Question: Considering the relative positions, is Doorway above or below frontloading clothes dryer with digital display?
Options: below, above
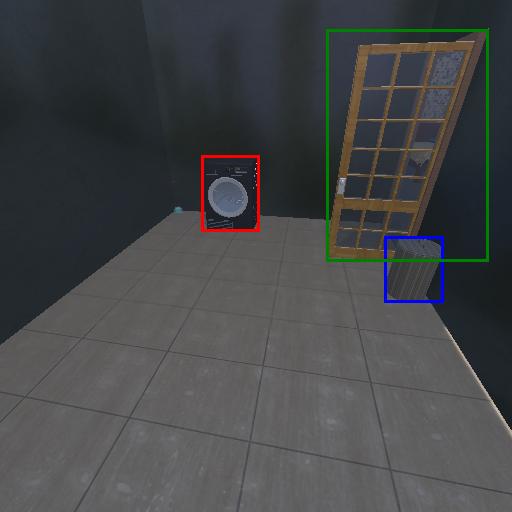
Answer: below